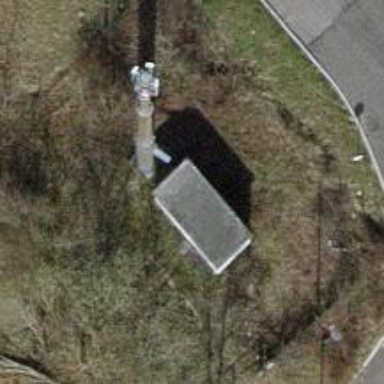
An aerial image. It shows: Communication mast tower.